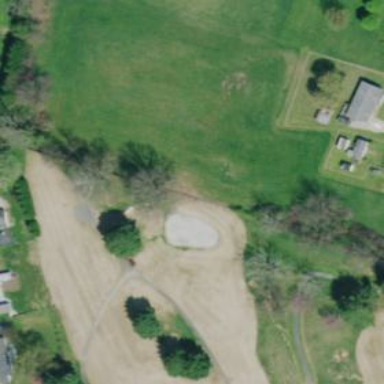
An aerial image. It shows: Grassy area designated as golf fairway.